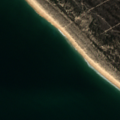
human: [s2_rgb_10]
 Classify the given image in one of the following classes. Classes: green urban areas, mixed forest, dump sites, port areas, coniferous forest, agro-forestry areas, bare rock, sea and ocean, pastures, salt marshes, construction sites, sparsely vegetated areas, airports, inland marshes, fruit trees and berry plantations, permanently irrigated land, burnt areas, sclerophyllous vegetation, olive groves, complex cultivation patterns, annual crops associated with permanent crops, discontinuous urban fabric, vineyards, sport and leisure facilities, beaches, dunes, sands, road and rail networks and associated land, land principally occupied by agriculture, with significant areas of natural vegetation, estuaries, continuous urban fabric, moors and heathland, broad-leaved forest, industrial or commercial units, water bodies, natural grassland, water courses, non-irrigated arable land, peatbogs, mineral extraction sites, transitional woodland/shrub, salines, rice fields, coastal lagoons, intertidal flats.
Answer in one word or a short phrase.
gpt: transitional woodland/shrub, beaches, dunes, sands, sea and ocean